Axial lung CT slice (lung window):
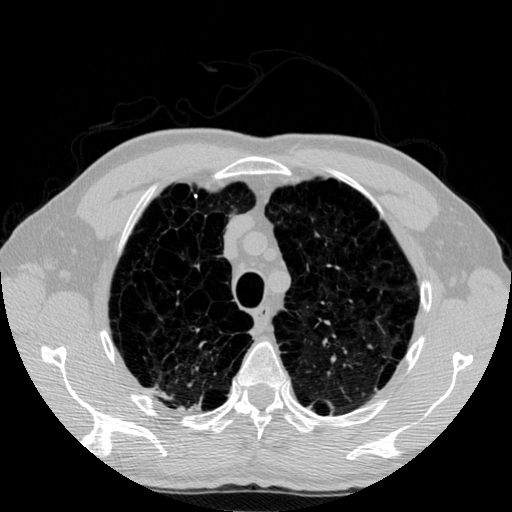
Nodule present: no